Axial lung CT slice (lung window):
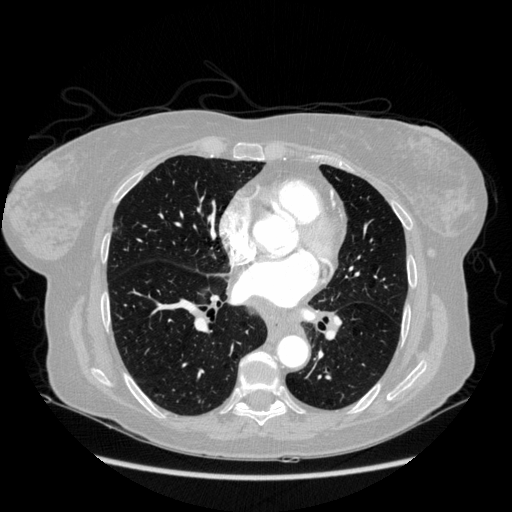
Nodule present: no